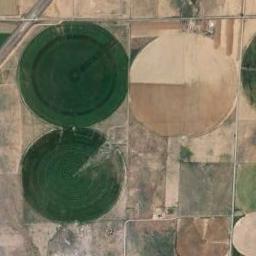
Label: circular_farmland